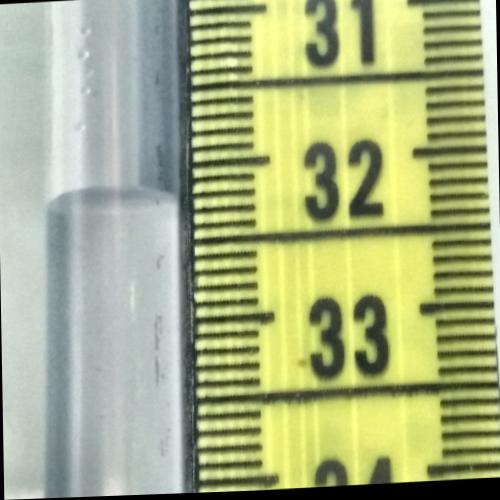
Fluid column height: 32.2 cm